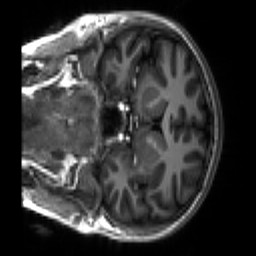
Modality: T1w
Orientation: coronal
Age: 18
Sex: male
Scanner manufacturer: siemens
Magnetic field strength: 3 T
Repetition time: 2.3 s
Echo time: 0.00267 s